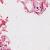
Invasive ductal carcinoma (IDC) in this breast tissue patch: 0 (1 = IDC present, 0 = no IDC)